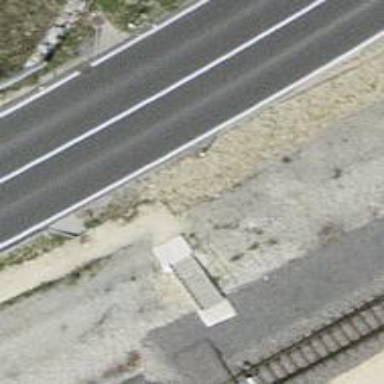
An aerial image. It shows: Set of steps on the road.